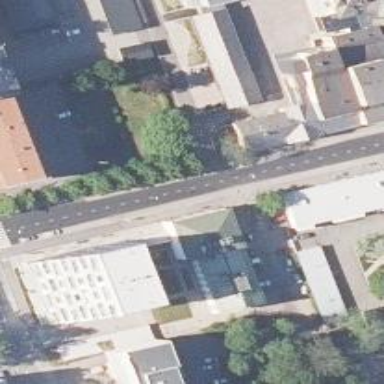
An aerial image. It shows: Alley classified as service road.